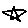
Label: star